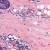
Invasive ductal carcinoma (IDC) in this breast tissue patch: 1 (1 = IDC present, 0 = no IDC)